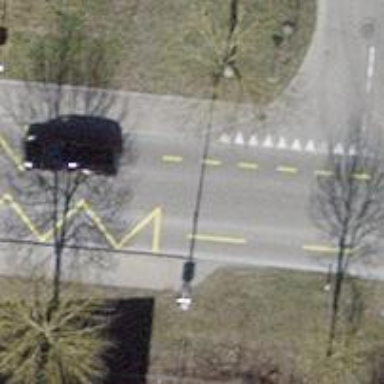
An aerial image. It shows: Bus stop equipped with public transport stop position.